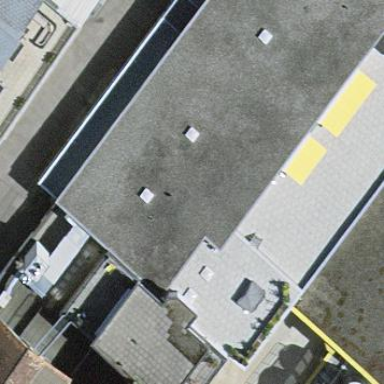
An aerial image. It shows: Building.